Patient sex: M
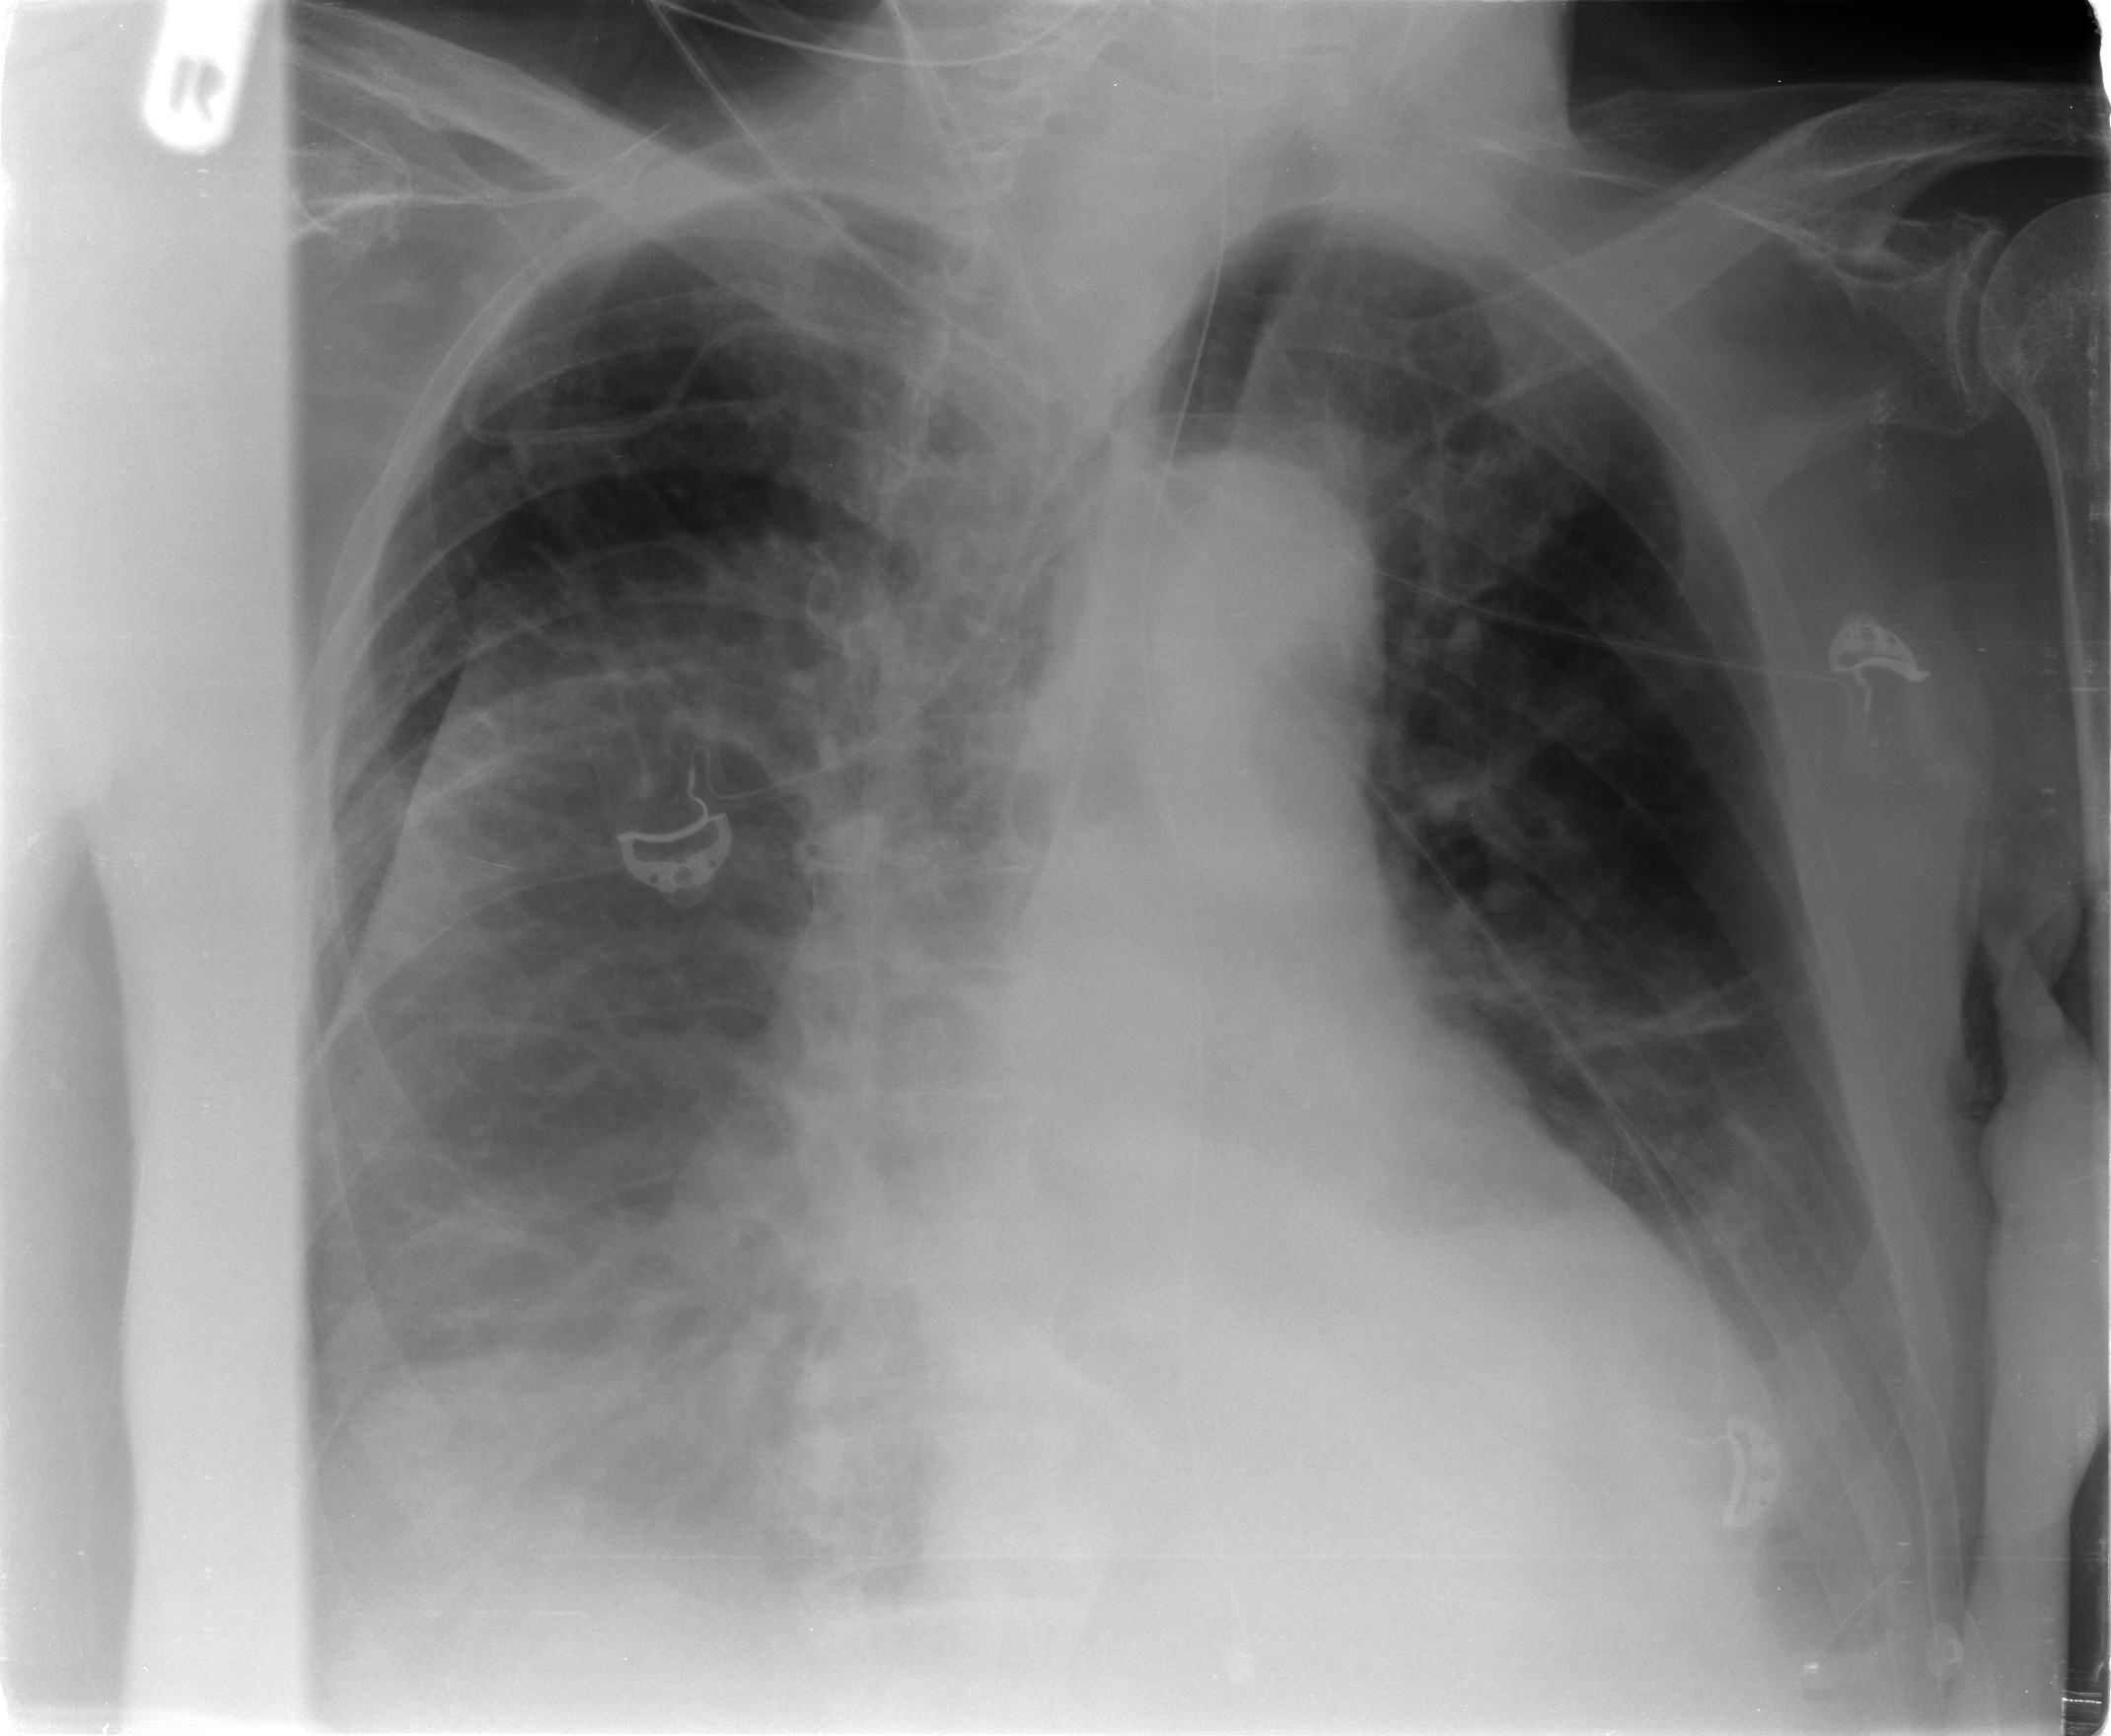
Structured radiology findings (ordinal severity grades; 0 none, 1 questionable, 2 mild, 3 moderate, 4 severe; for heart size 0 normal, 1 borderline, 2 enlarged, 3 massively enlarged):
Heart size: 2
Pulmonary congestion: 1
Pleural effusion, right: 3
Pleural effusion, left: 2
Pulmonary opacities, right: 2
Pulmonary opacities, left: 0
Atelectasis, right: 2
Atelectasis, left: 2